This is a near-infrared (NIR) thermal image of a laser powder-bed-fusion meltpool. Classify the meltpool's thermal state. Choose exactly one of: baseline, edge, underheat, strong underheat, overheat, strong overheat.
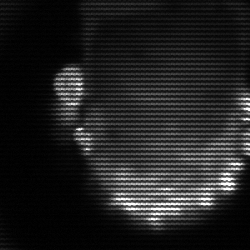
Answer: baseline